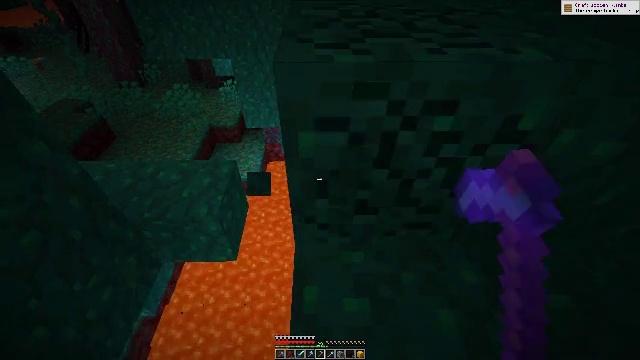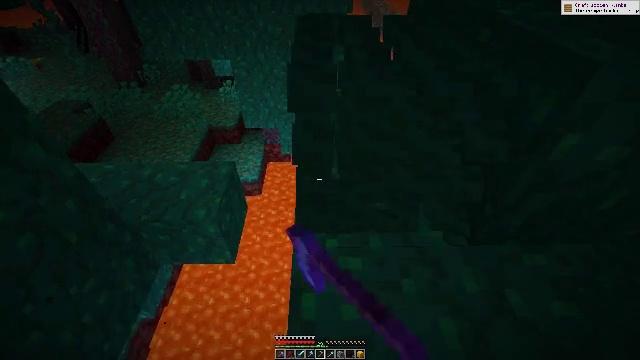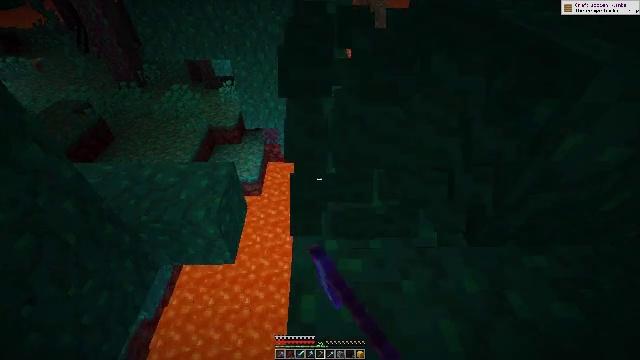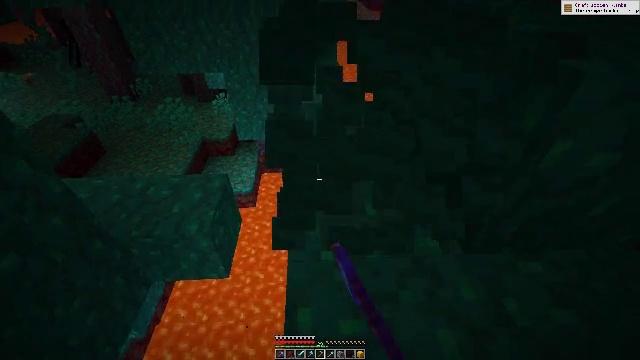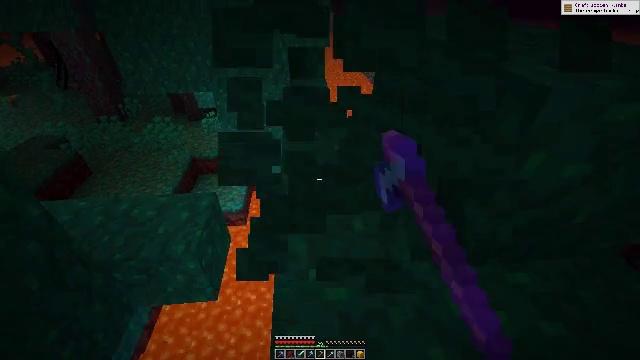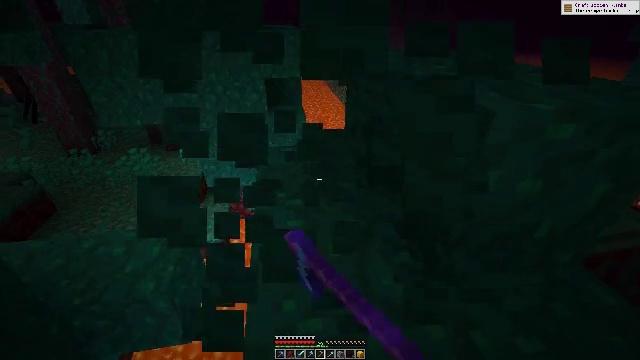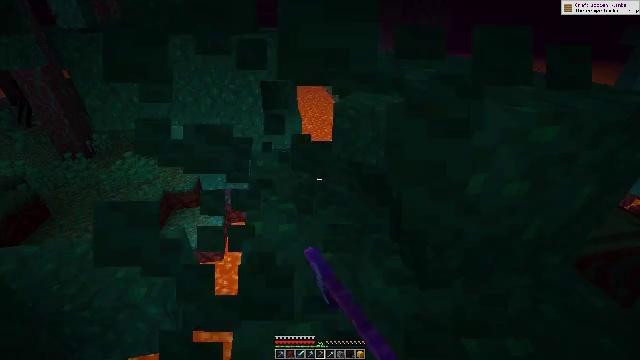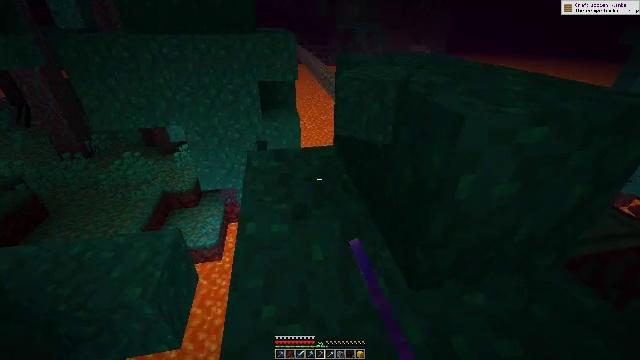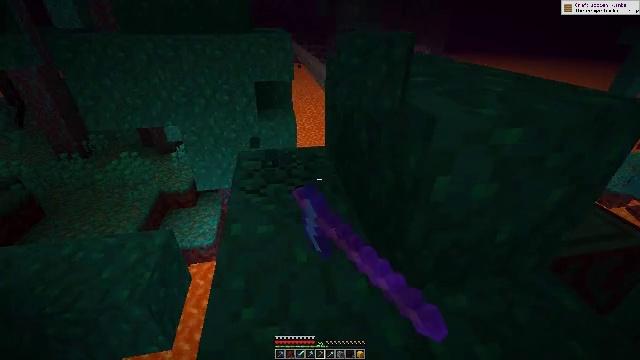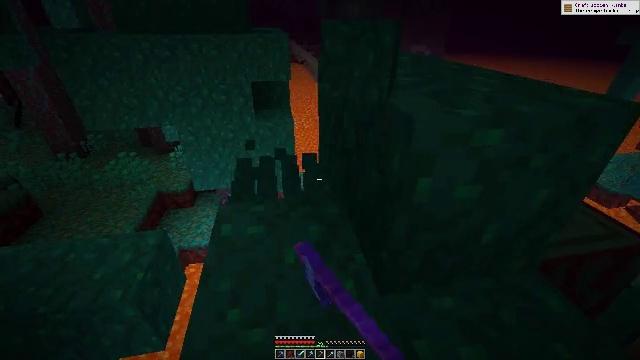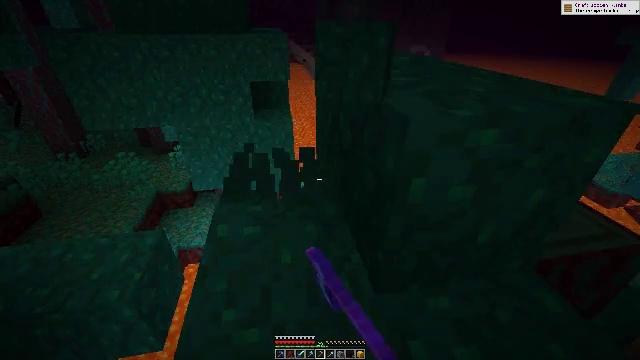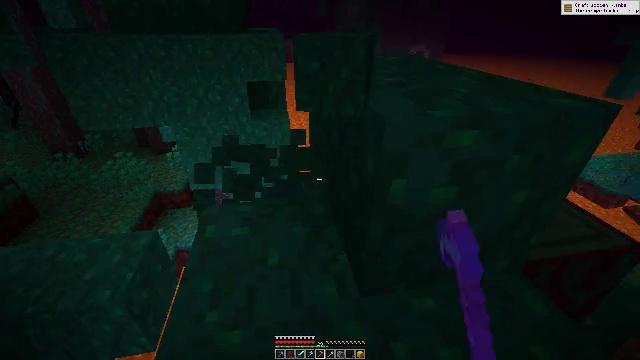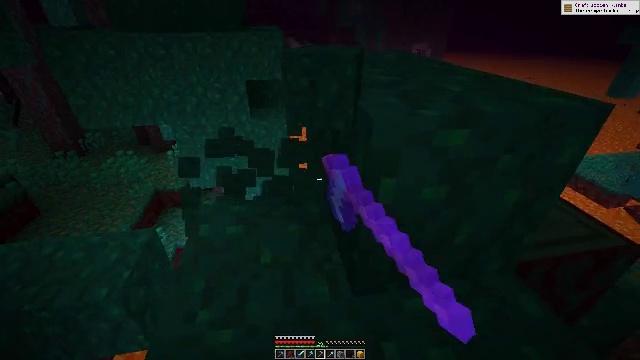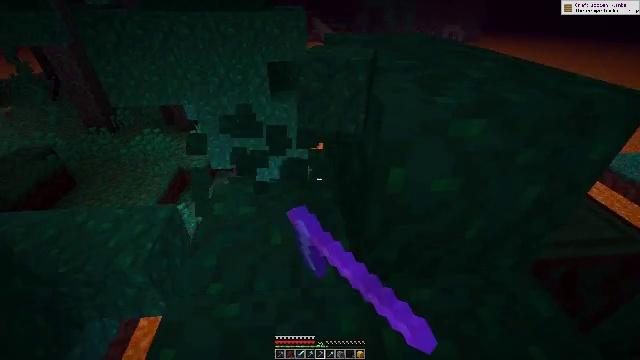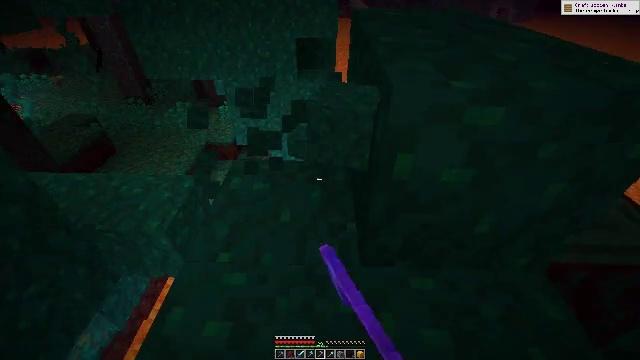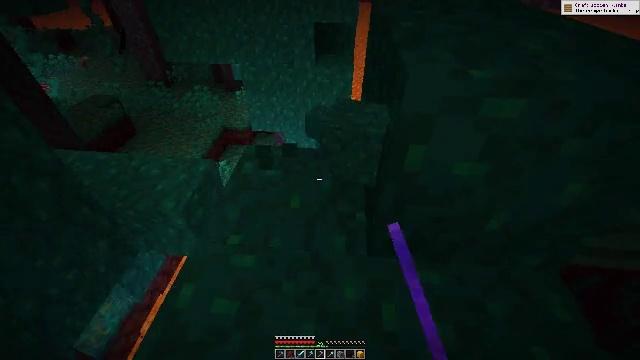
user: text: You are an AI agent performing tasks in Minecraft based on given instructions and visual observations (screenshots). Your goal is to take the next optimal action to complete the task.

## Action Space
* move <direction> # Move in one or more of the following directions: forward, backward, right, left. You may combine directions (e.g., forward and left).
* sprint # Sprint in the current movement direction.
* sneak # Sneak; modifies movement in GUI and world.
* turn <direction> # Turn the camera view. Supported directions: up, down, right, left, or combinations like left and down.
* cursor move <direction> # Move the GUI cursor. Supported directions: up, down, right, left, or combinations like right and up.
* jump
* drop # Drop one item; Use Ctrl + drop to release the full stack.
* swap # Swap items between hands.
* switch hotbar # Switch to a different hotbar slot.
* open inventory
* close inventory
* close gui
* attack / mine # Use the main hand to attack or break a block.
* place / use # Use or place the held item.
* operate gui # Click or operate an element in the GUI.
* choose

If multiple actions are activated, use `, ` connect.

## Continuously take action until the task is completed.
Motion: motion action
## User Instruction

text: Break the warped wart block.
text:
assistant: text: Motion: sneak, attack / mine
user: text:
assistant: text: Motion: sneak, attack / mine
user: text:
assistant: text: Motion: move right, sneak, turn right and up, attack / mine
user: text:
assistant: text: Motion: move right, sneak, turn right and up, attack / mine
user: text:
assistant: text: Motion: move right, sneak, turn right and up, attack / mine
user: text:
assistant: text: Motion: move right, sneak, attack / mine
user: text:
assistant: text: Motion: move right, sneak, attack / mine
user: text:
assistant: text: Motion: move right, sneak, attack / mine
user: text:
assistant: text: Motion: move right, sneak, attack / mine
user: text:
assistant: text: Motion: move right, sneak, attack / mine
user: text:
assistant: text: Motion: move right, sneak, attack / mine
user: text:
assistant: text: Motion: move right, sneak, attack / mine
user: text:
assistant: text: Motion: move right, sneak, turn left and down, attack / mine
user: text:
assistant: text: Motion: sneak, turn left and down, attack / mine
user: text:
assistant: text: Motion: sneak, turn left and down, attack / mine
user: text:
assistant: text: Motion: sneak, turn left and down, attack / mine
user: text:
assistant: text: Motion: move right, sneak, turn left and down, attack / mine
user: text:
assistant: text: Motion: move right, sneak, attack / mine
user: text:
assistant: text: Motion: move right, sneak, attack / mine
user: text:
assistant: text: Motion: move right, sneak, attack / mine
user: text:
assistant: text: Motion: move right, sneak, attack / mine
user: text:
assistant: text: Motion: sneak, turn left, attack / mine
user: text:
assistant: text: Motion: sneak, turn left and down, attack / mine
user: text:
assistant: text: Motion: sneak, turn left and down, attack / mine
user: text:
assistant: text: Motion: move right, sneak, turn left and down, attack / mine
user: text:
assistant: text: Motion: move right, sneak, attack / mine
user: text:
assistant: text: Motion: move right, sneak, attack / mine
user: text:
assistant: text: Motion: move right, sneak, attack / mine
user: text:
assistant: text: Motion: move right, sneak, turn left, attack / mine
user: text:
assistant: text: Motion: move right, sneak, turn left, attack / mine